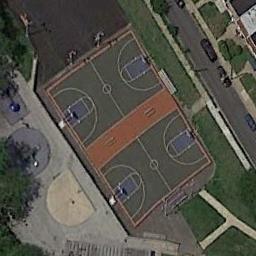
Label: basketball_court